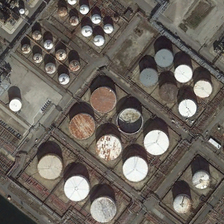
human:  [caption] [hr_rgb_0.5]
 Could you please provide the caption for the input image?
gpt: many storage tanks surrounded by tubes are near a river .

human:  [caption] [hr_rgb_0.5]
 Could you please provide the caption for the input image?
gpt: a large number of different sizes of storagetanks on the road in a piece of land .

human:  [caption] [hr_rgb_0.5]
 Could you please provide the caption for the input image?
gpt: a lot of houses and trees are beside a lot of oil tanks .

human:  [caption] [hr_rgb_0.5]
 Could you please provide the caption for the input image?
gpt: many storage tanks surrounded by tubes are near a river .

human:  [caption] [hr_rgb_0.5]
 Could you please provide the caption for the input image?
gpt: a large number of different sizes of storagetanks on the road in a piece of land .